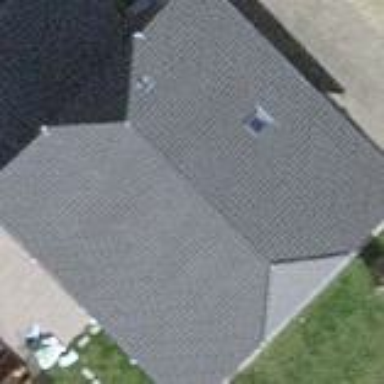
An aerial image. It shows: Simple and straightforward house.